Question: I'm trying to create something like editable UITableView on iPhone.

I added a button to add new items at the end of the list which would be the equivalent of the "+" button on iphone, this takes user to a list of items to add. My problem is that when they select one I don't know how to add it to the list.
'''
<LinearLayout
android:key="application_preferences"
android:title="Applications">
</LinearLayout>
'''
How can I append a view inside the LinearLayout programatically?
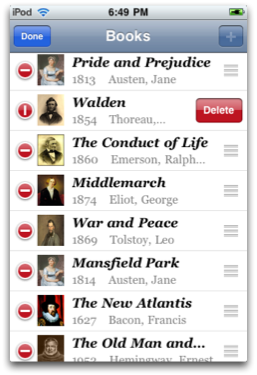
Answer: You can use <URL> instead of a 'LinearLayout'.